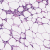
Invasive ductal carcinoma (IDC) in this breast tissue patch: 1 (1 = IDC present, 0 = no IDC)